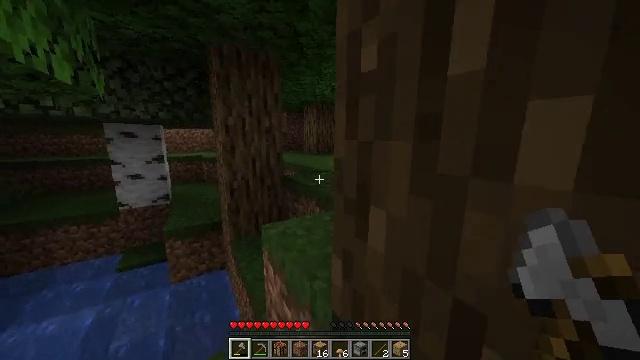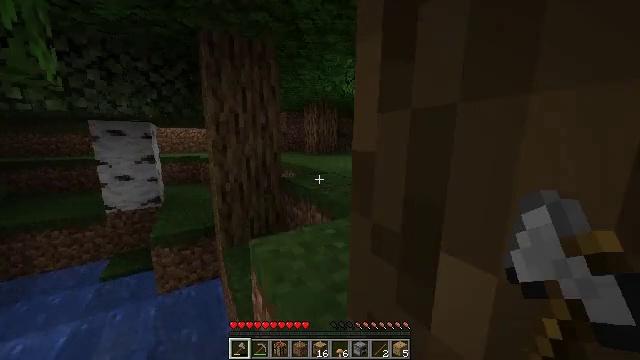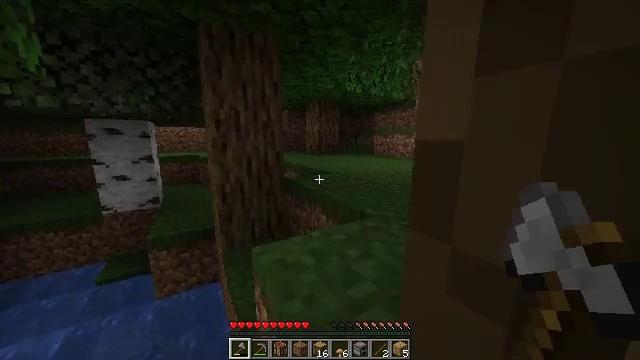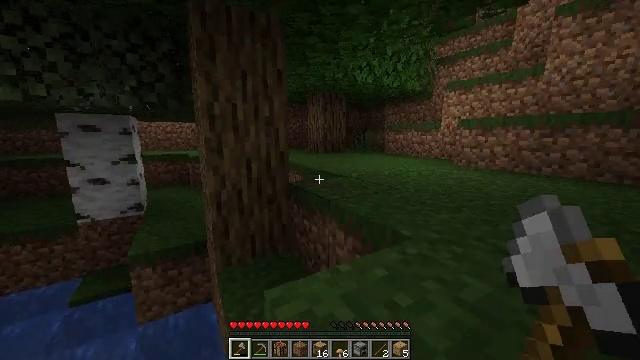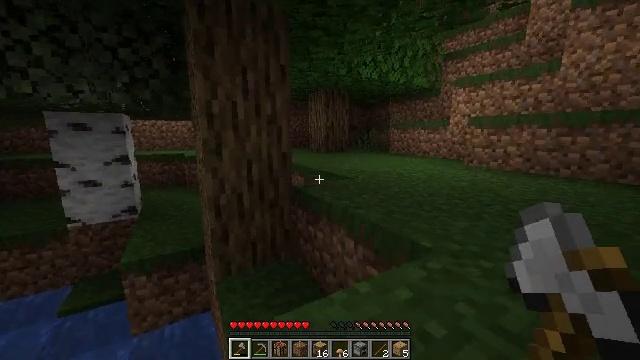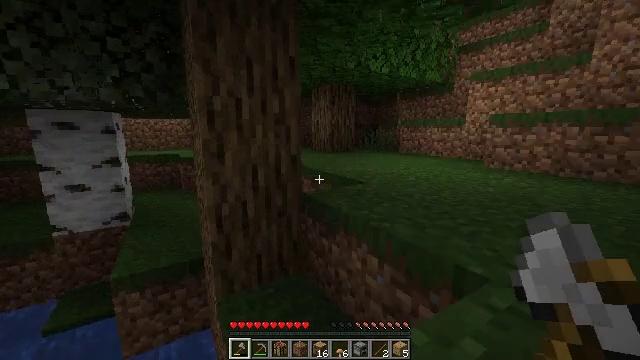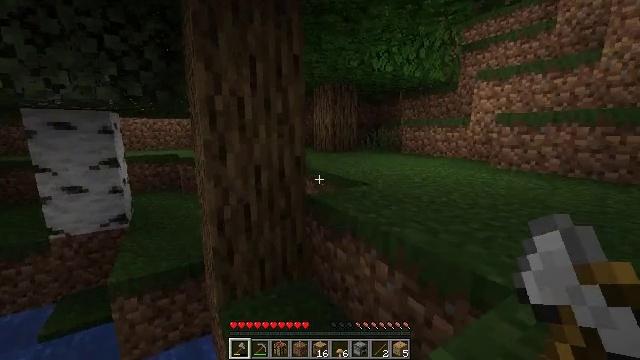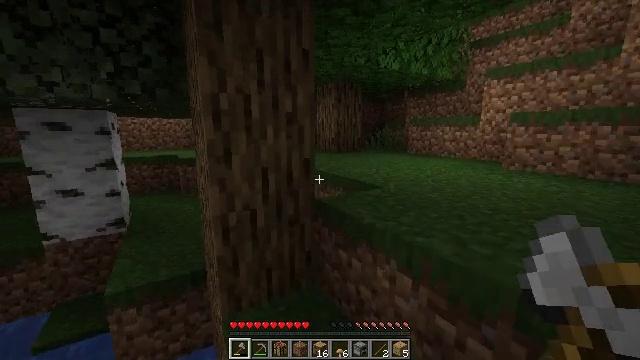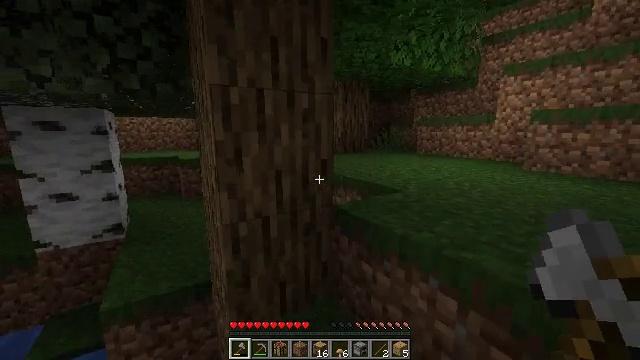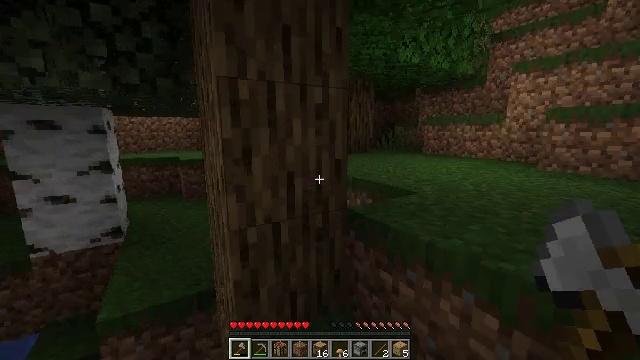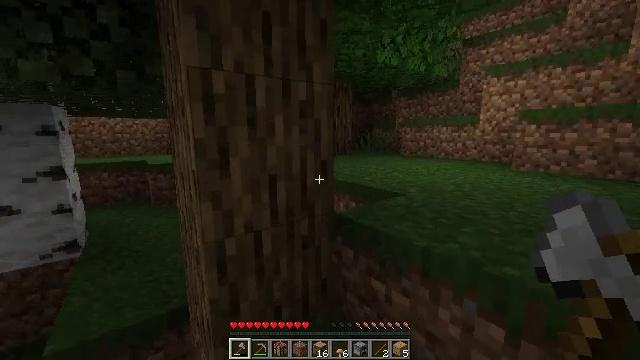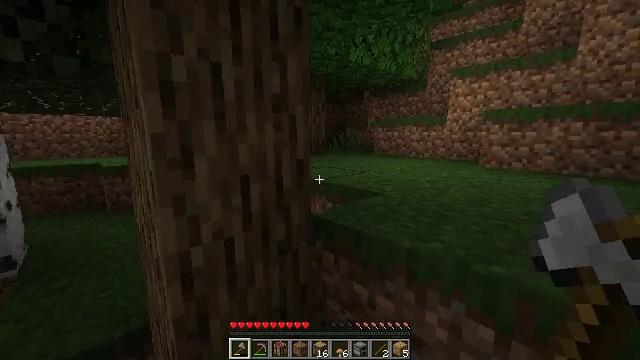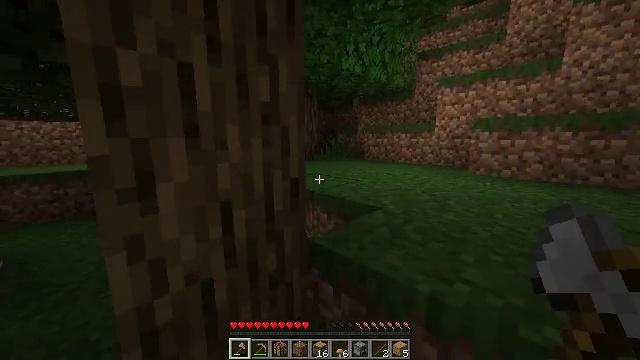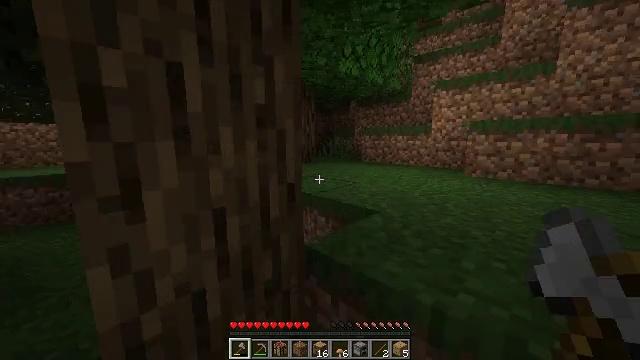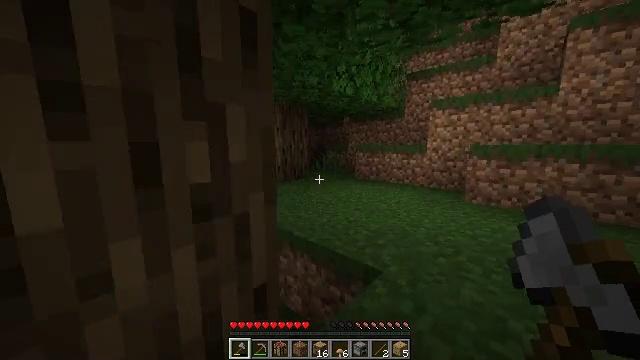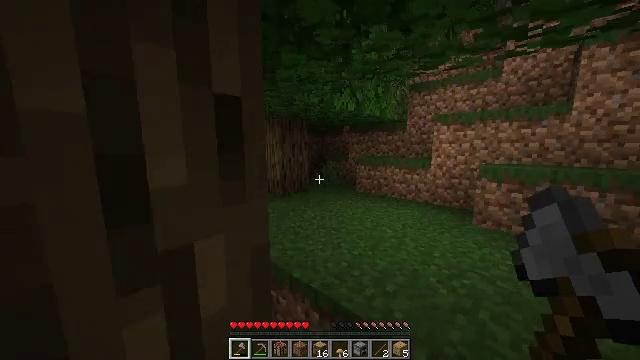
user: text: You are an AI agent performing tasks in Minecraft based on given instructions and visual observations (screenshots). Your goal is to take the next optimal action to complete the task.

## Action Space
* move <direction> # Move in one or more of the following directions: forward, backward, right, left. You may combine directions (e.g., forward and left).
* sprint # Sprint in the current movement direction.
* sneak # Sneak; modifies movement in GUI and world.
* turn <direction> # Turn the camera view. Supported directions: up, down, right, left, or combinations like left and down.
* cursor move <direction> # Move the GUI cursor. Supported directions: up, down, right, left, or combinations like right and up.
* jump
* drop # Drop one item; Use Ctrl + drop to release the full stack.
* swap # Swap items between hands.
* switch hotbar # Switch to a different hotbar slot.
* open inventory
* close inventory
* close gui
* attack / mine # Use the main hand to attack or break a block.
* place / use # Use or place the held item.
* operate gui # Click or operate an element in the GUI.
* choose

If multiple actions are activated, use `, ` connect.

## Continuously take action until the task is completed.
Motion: motion action
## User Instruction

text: Chop down the brown mushroom block.
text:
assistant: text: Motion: move forward, sprint
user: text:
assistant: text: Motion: move forward, sprint
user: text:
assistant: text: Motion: move forward, sprint
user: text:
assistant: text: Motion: move forward, sprint
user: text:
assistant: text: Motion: move forward, sprint
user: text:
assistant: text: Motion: move forward, sprint
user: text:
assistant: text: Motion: move forward, sprint
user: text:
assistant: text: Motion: move forward, sprint
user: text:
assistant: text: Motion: move forward, sprint
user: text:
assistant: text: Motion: move forward, sprint, turn right
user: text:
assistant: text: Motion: move forward, sprint, turn right
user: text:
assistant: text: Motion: move forward, sprint, turn right
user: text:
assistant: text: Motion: move forward, sprint
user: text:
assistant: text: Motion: move forward, sprint, turn right, jump
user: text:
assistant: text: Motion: move forward, sprint, jump
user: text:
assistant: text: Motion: move forward, sprint, jump
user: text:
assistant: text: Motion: move forward, sprint, jump
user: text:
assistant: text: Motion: move forward and move right, sprint, jump
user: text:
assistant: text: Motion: move forward and move right, sprint
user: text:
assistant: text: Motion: move forward and move right, sprint, turn left
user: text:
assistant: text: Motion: move forward and move right, sprint, turn left
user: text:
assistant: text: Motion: move forward and move right, sprint, turn left
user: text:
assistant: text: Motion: move forward and move right, sprint, turn left
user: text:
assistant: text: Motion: move forward and move right, sprint, turn left
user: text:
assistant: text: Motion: move forward and move right, sprint, turn left
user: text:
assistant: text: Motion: move forward and move right, sprint, turn left
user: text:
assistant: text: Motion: move forward and move right, sprint, turn left
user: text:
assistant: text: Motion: move forward, sprint, turn left
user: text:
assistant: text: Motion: move forward, sprint, turn left
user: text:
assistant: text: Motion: move forward, sprint, turn left